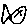
Label: fish